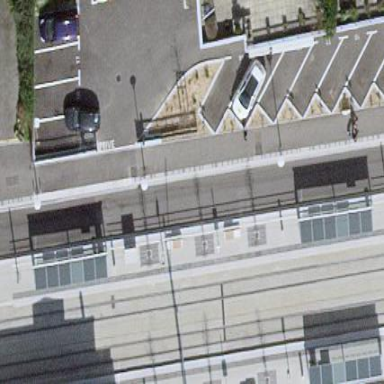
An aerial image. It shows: Footway road with tram platform. There is shelter on the platform for public transport.